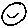
Label: smiley face